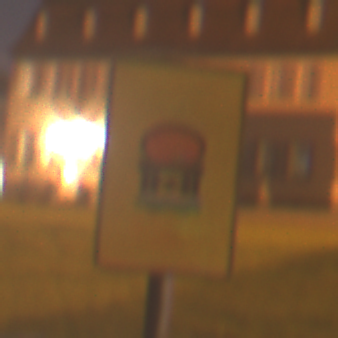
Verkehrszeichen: FahrzeugeMitWassergefaehrdenderLadungOhnePfeilsymbol
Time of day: Night
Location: Outdoor (Suburban)
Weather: PartlyCloudy
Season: NotSpecified
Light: Artificial